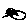
Label: cat